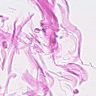
Metastatic tissue present: no